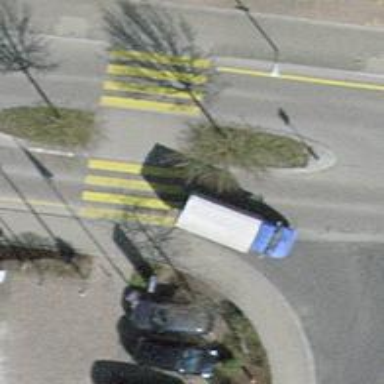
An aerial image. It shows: Uncontrolled crossing with central island on the road.